Question: This is the expansion diagram of a second-order Rubik's Cube. Given the initial state, you can perform 18 standard operations. Find the minimum number of steps to make the Rubik's Cube reach the restored state. The goal is to restore the cube to its original state, with green on the front face, white on the top, and yellow on the bottom, disregarding isomorphic configurations.
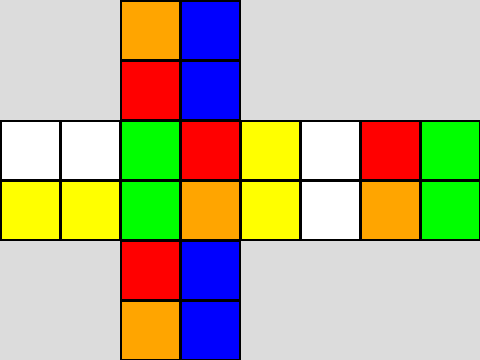
Answer: 5